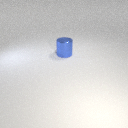
large blue metal cylinder